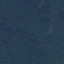
Land use / land cover: Forest